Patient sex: M
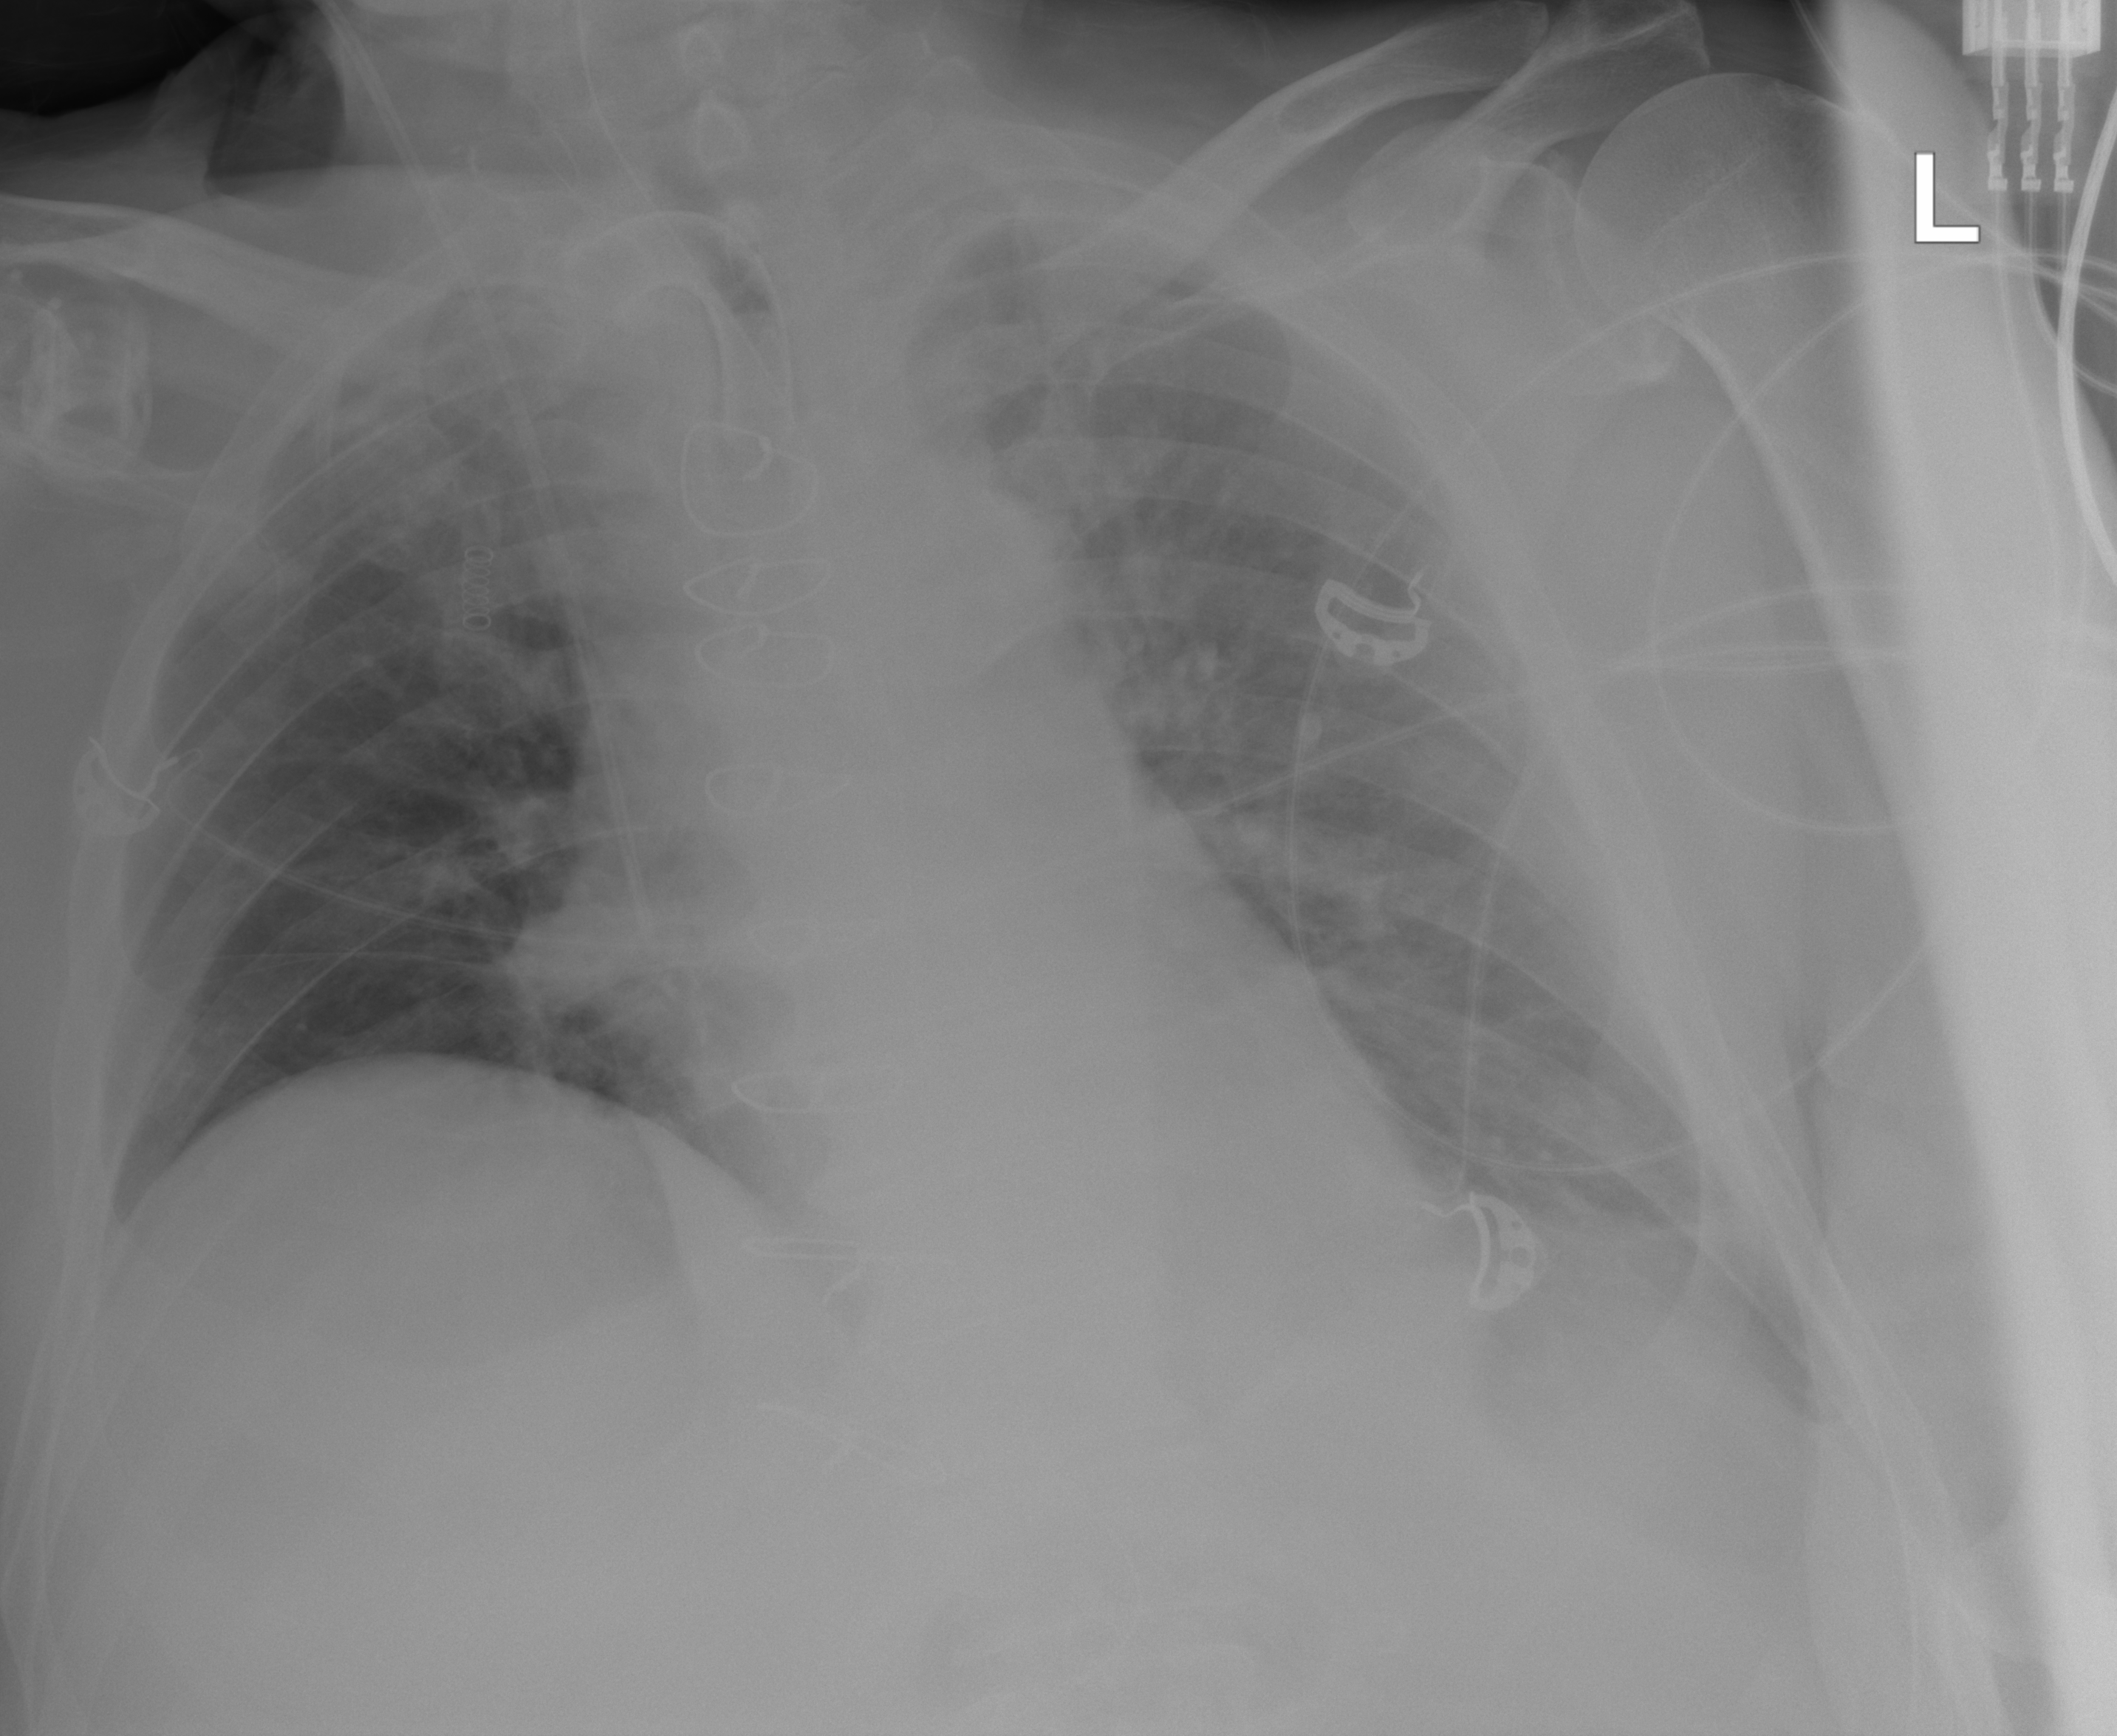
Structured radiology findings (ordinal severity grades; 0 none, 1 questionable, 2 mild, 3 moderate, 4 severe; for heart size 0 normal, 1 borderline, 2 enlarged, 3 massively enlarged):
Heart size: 2
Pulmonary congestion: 2
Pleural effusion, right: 0
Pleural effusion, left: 2
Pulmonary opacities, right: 0
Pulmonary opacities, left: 0
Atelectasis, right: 0
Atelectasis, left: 2